Question: I am monitoring the performance and CPU of a large java application , using VisualVM.
Following is a screenshot of the memory profile:

In the memory profile at any given time i see roughly about 9000 char[] objects.
The application accepts a large file as input. The file roughly has about 80 lines each line consisting of 15-20 delimited config options. The application parses the file and stores these lines in a ArrayList of Strings. It then parses these string to get the individual config options for each server.
The application also frequently logs each event to the console.
.
How do they compare to java.lang.String ? Has anybody benchmarked them ? If the application uses multithreading (which it does)are they a safe alternative ?
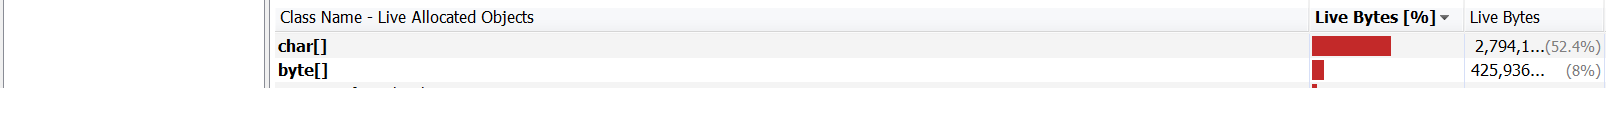
Answer: What I do is is have one or more String pools. I do this to a) not create new Strings if I have one in the pool and b) reduce the retained memory size, sometimes by a factor of 3-5. You can write a simple string interner yourself but I suggest you consider how the data is read in first to determine the optimal solution. This matters as you can easily make matters worse if you don't have an efficient solution.
As EJP points out processing a line at a time is more efficient, as is parsing each line as you read it. i.e. an 'int' or 'double' takes up far less space than the same String (unless you have a very high rate of duplication)
---
Here is an example of a StringInterner which takes a StringBuilder to avoid creating objects needlessly. You first populate a recycled StringBuilder with the text and if a String matching that text is in the interner, that String is returned (or a toString() of the StringBuilder is.) The benefit is that you only create objects (and no more than needed) when you see a new String (or at least one not in the array) This can get a 80% to 99% hit rate and reduce memory consumption (and garbage) dramatically when loading many strings of data.
'''
public class StringInterner {
@NotNull
private final String[] interner;
private final int mask;
public StringInterner(int capacity) {
int n = nextPower2(capacity, 128);
interner = new String[n];
mask = n - 1;
}
@Override
@NotNull
public String intern(@NotNull CharSequence cs) {
long hash = 0;
for (int i = 0; i < cs.length(); i++)
hash = 57 * hash + cs.charAt(i);
int h = hash(hash) & mask;
String s = interner[h];
if (isEqual(s, cs))
return s;
String s2 = cs.toString();
return interner[h] = s2;
}
static boolean isEqual(@Nullable CharSequence s, @NotNull CharSequence cs) {
if (s == null) return false;
if (s.length() != cs.length()) return false;
for (int i = 0; i < cs.length(); i++)
if (s.charAt(i) != cs.charAt(i))
return false;
return true;
}
static int nextPower2(int n, int min) {
if (n < min) return min;
if ((n & (n - 1)) == 0) return n;
int i = min;
while (i < n) {
i *= 2;
if (i <= 0) return 1 << 30;
}
return i;
}
static int hash(long n) {
n ^= (n >> 43) ^ (n >> 21);
n ^= (n >> 15) ^ (n >> 7);
return (int) n;
}
}
'''
This class is interesting in that it is not thread safe in the tradition sense, but will work correctly when used concurrently, in fact might work more efficiently when multiple threads have different views of the contents of the array.